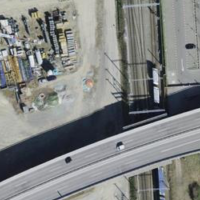
EUNIS habitat code: 57
Species observed at this site:
Phytolacca americana